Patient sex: M
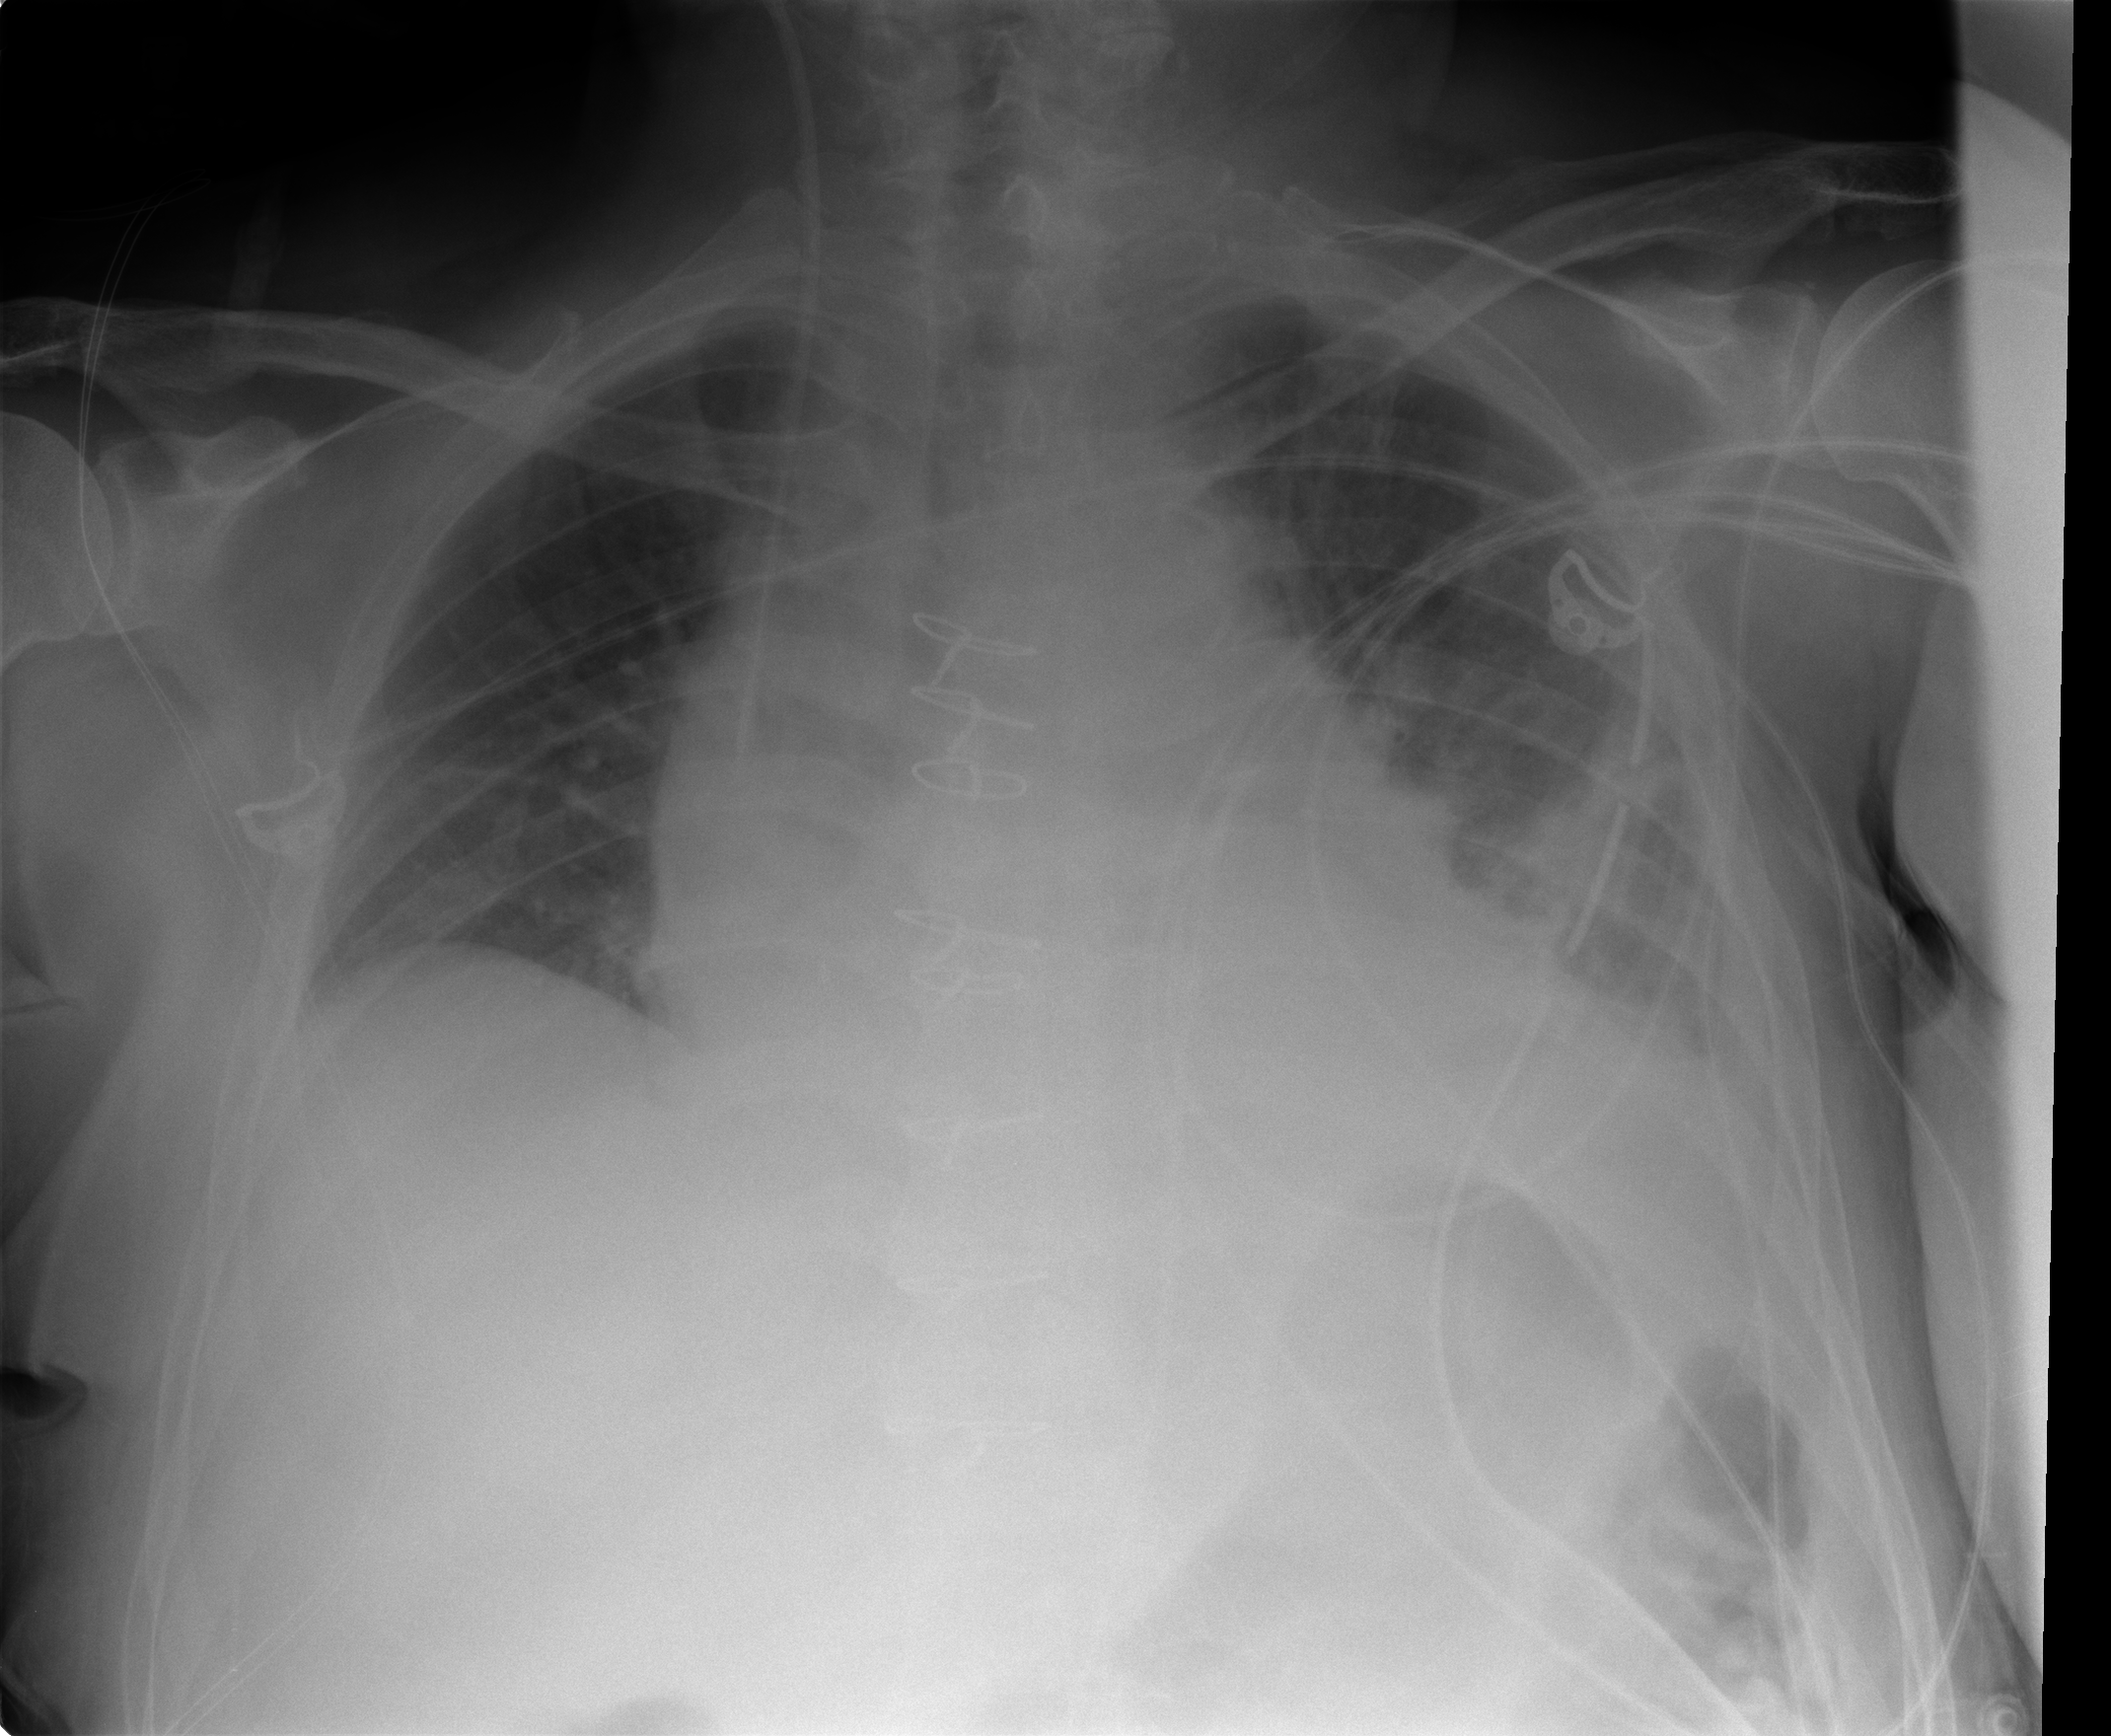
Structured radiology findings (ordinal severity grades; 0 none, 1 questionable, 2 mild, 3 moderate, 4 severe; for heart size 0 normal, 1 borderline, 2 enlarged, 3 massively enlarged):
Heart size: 2
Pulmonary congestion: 0
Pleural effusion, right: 0
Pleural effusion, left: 2
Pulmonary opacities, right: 0
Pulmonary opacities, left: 0
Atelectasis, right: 2
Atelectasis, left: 2